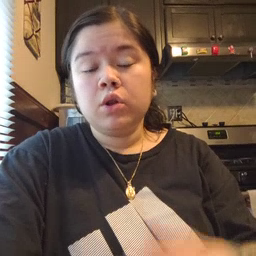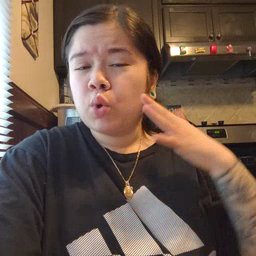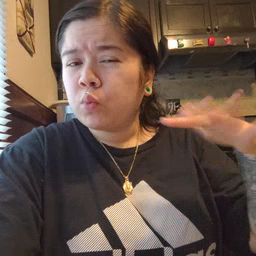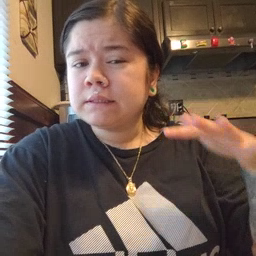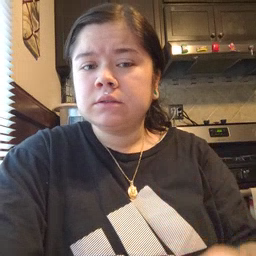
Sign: noisy